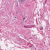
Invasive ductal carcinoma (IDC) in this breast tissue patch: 0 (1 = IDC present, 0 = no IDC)